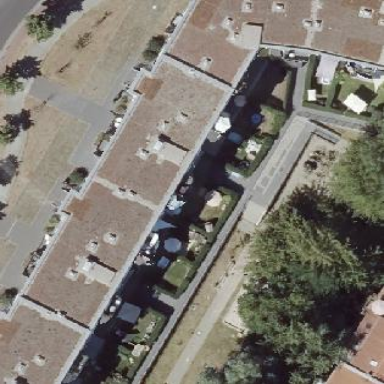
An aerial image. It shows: Garden area designated for leisure land.